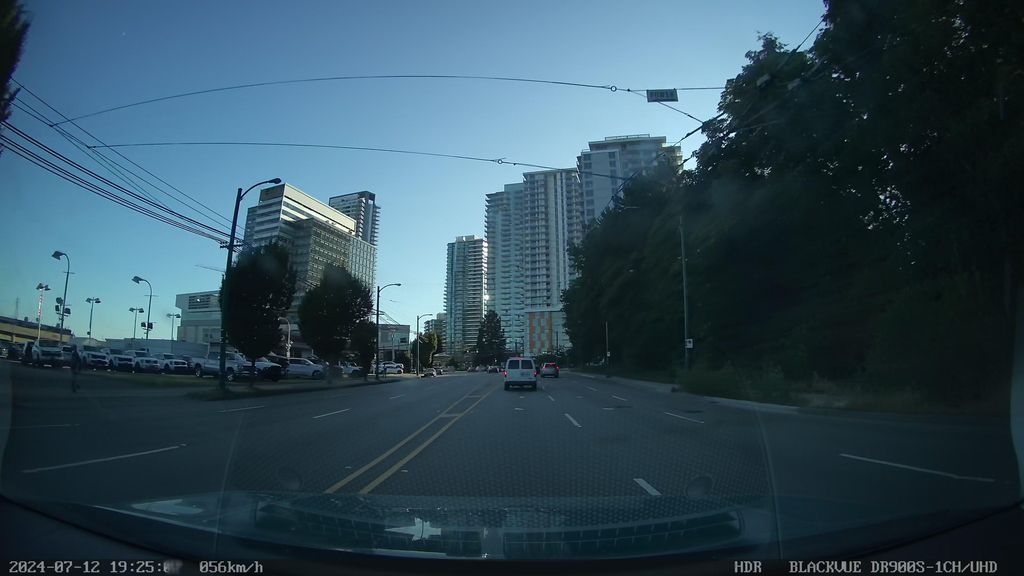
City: vancouver